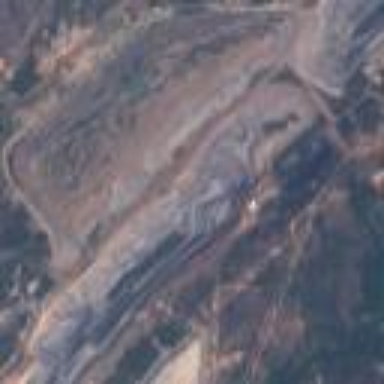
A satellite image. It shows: Coal quarry.